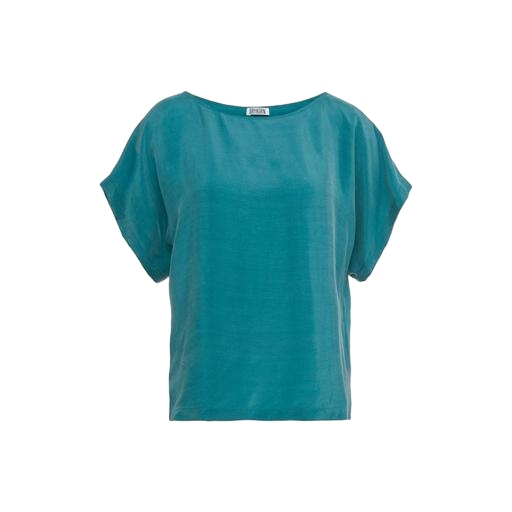
teal bateau neck short sleeve, blue tencel tee, teal short sleeves, white background